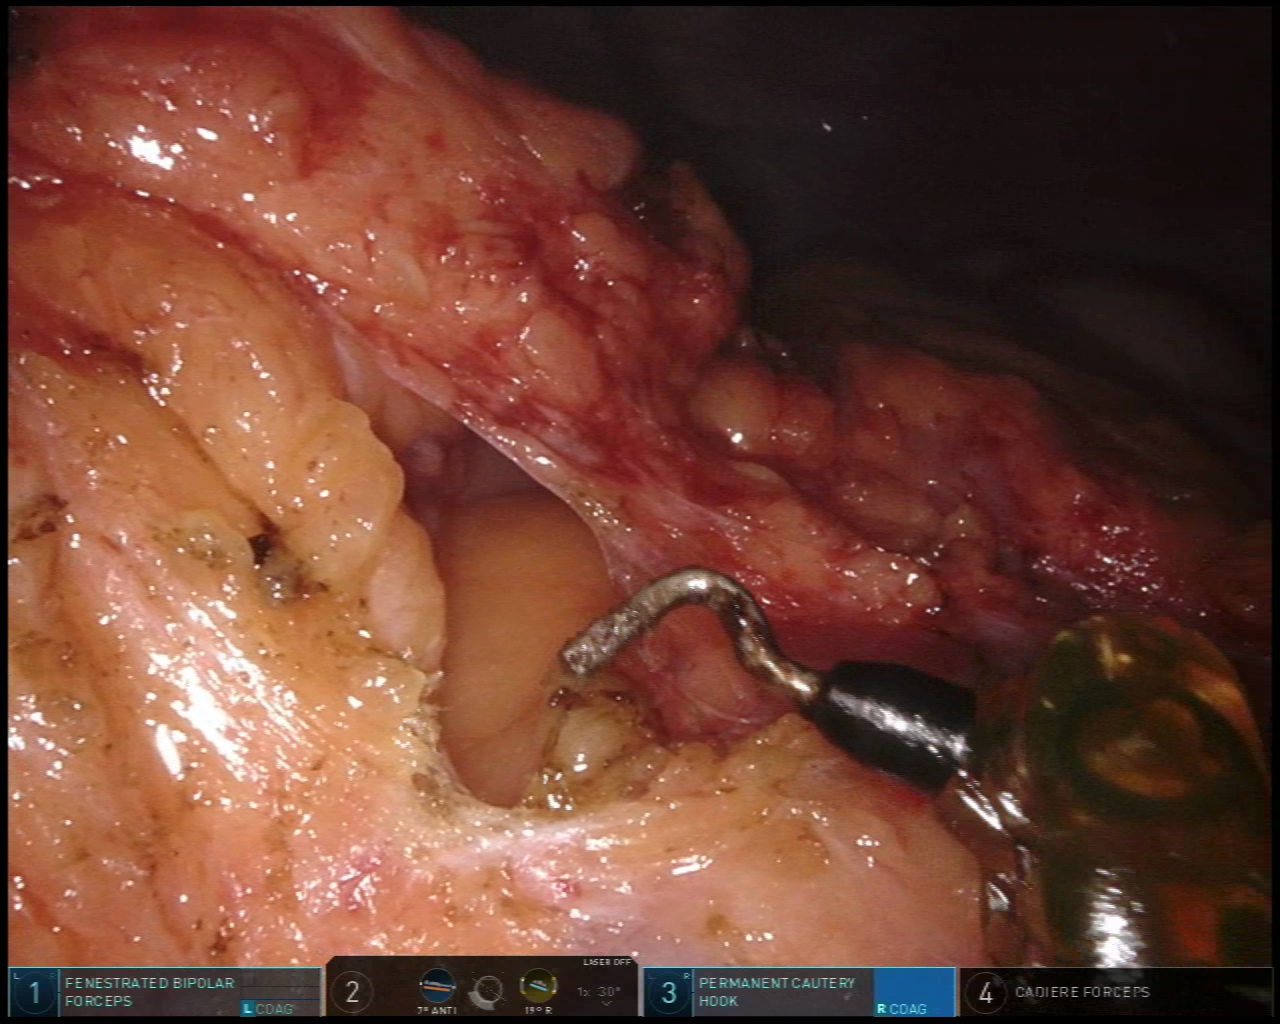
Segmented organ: stomach
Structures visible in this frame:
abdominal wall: yes
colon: yes
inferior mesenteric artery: no
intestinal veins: no
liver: no
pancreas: no
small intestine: no
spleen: no
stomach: yes
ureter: no
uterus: no
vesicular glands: no